Field crop: tomato
Growth stage: 1
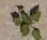
Species: solanum